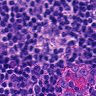
Metastatic tissue present: no